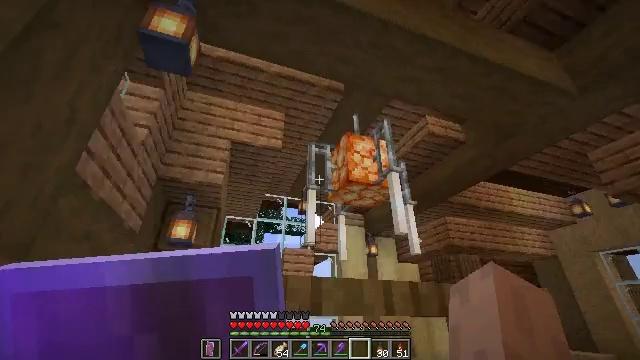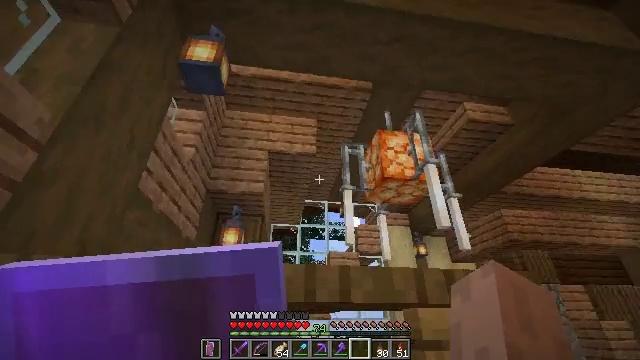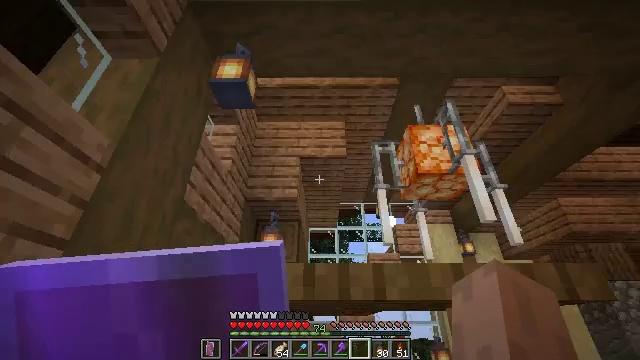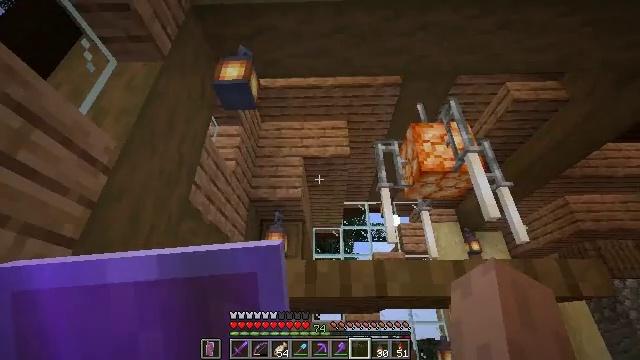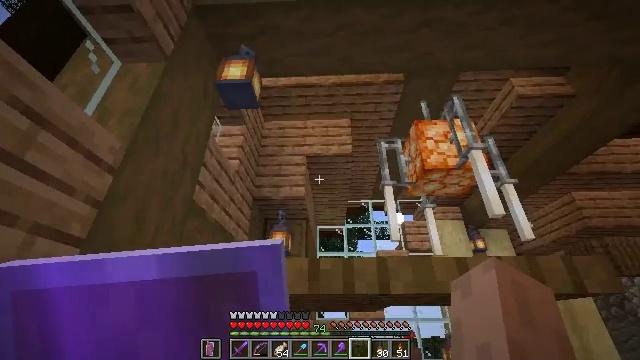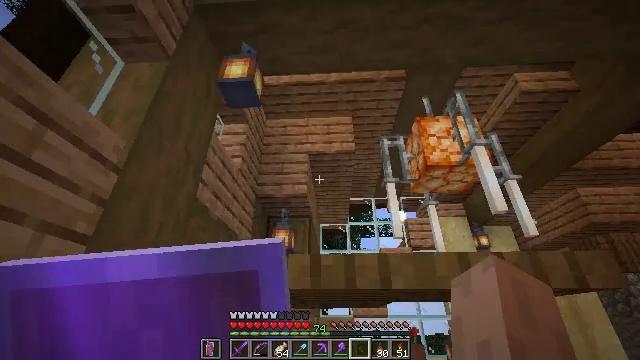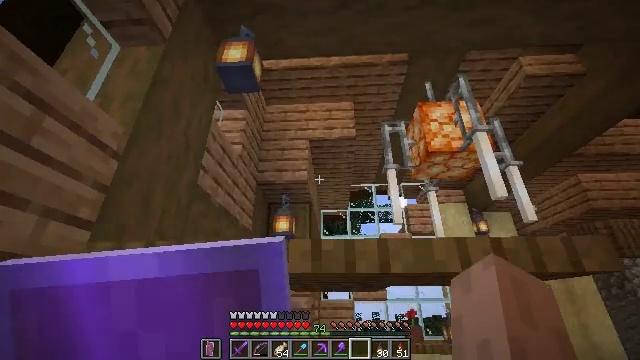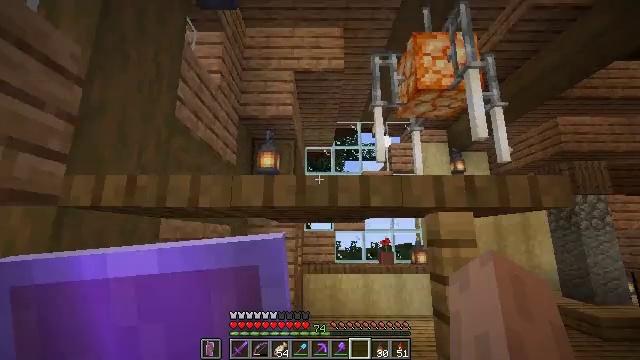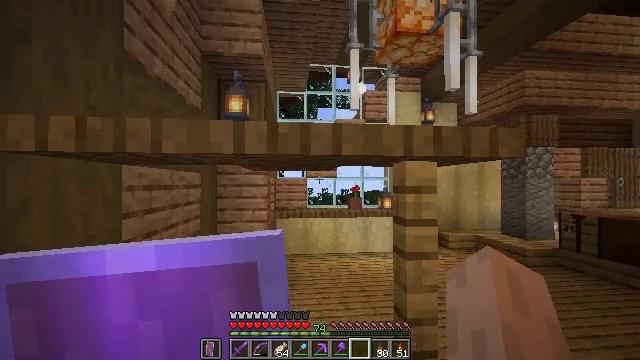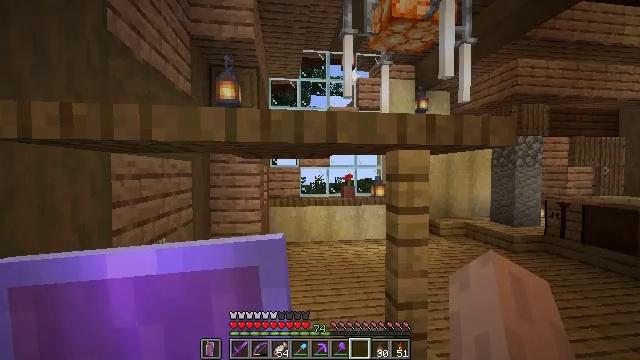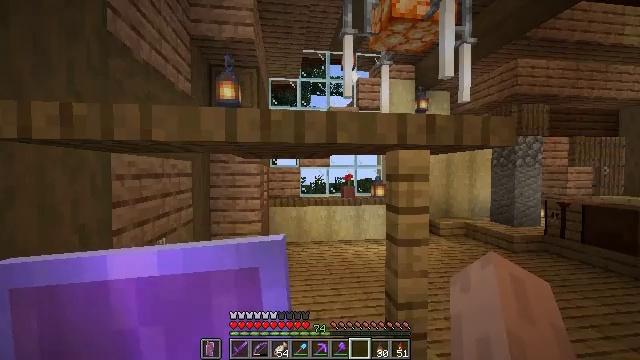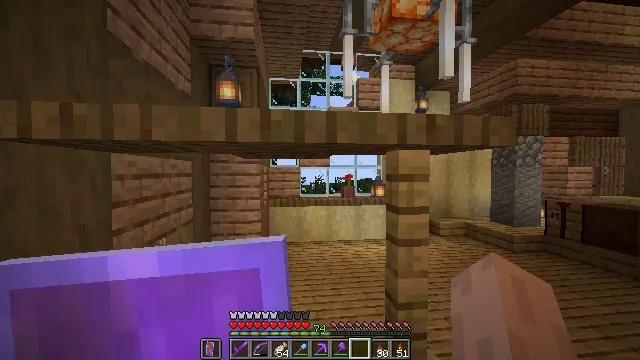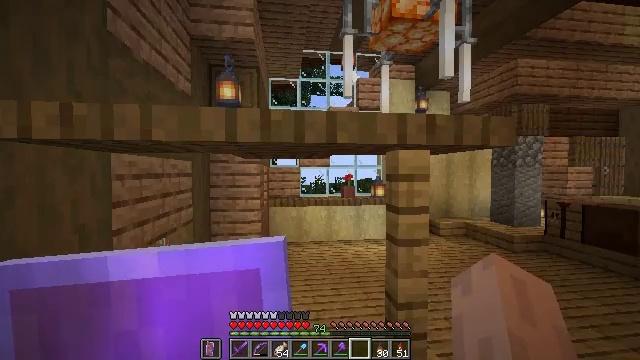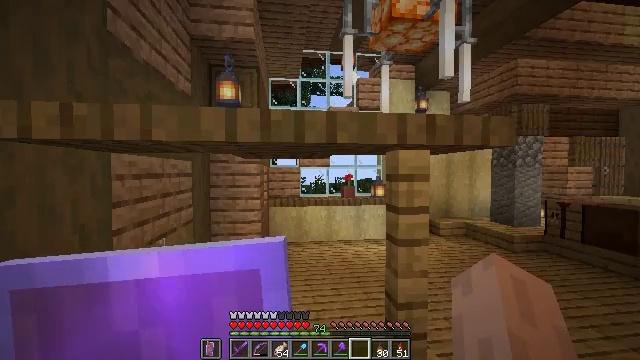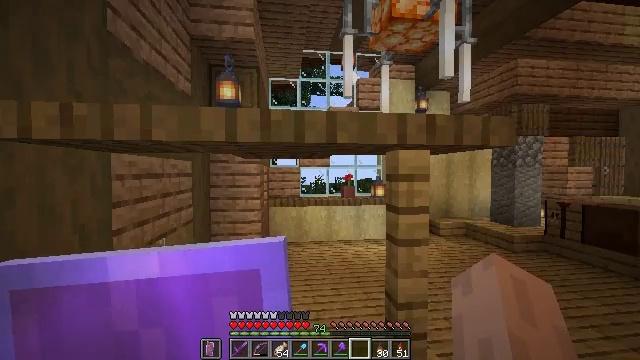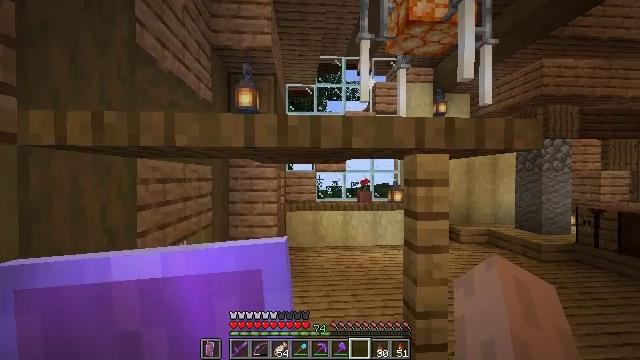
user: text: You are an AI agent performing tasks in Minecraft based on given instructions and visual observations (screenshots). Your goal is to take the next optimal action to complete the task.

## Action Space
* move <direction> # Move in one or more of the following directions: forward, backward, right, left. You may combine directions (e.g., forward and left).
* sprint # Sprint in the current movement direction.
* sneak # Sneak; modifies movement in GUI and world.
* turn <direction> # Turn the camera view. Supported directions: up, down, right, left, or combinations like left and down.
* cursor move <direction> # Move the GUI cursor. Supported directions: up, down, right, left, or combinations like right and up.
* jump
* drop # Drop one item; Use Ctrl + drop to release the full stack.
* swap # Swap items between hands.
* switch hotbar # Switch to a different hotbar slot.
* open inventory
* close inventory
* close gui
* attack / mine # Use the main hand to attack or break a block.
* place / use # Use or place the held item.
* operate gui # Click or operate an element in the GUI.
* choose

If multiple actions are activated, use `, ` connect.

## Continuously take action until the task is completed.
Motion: motion action
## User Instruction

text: Destroy the spruce trapdoor to collect it.
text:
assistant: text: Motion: move right, sneak, turn left and up
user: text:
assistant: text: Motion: sneak, turn left
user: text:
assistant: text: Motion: sneak, turn left
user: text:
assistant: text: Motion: sneak
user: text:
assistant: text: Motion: sneak
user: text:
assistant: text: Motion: sneak, turn down
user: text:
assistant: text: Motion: sneak, turn right and down
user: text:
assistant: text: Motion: sneak, turn right and down
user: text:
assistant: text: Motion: sneak, turn right and down
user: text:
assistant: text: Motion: sneak
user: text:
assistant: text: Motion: sneak
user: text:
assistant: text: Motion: sneak
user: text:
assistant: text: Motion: sneak
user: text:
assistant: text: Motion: sneak
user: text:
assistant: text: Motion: sneak, turn left and up
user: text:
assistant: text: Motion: sneak, turn left
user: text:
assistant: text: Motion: sneak
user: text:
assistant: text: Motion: sneak
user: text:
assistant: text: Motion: sneak
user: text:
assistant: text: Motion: sneak
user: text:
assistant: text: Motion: sneak
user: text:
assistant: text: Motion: sneak
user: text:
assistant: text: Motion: sneak
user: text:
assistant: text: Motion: sneak
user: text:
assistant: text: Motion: sneak
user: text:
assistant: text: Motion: sneak
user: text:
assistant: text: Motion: sneak
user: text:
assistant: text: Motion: move left, sneak
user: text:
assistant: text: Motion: move left, sneak
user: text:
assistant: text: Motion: move left, sneak